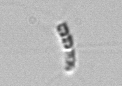
Label: Chaetoceros